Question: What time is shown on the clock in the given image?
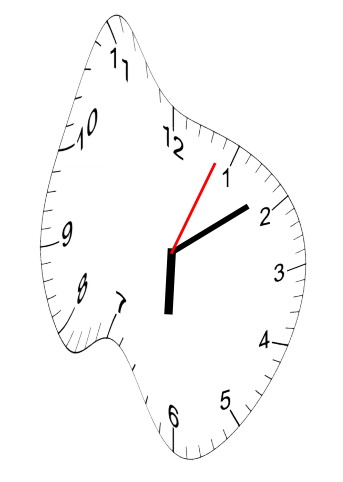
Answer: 06:09:04